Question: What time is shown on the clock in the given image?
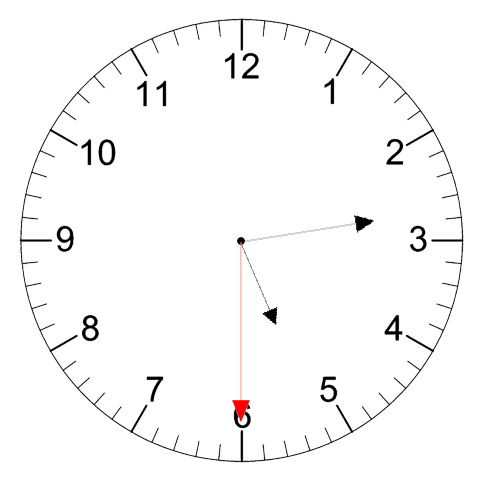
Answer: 05:13:30